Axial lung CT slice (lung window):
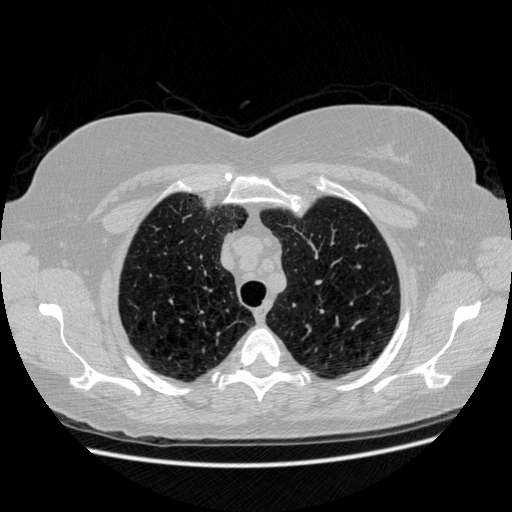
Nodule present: no